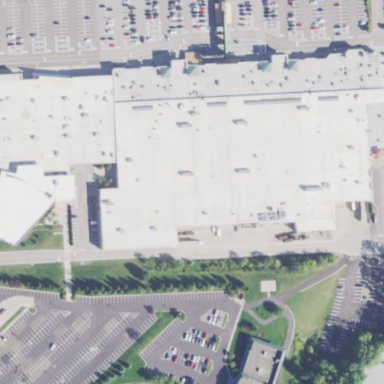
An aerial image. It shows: Retail building.